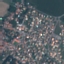
Land use / land cover: Residential